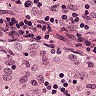
Metastatic tissue present: no